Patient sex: F
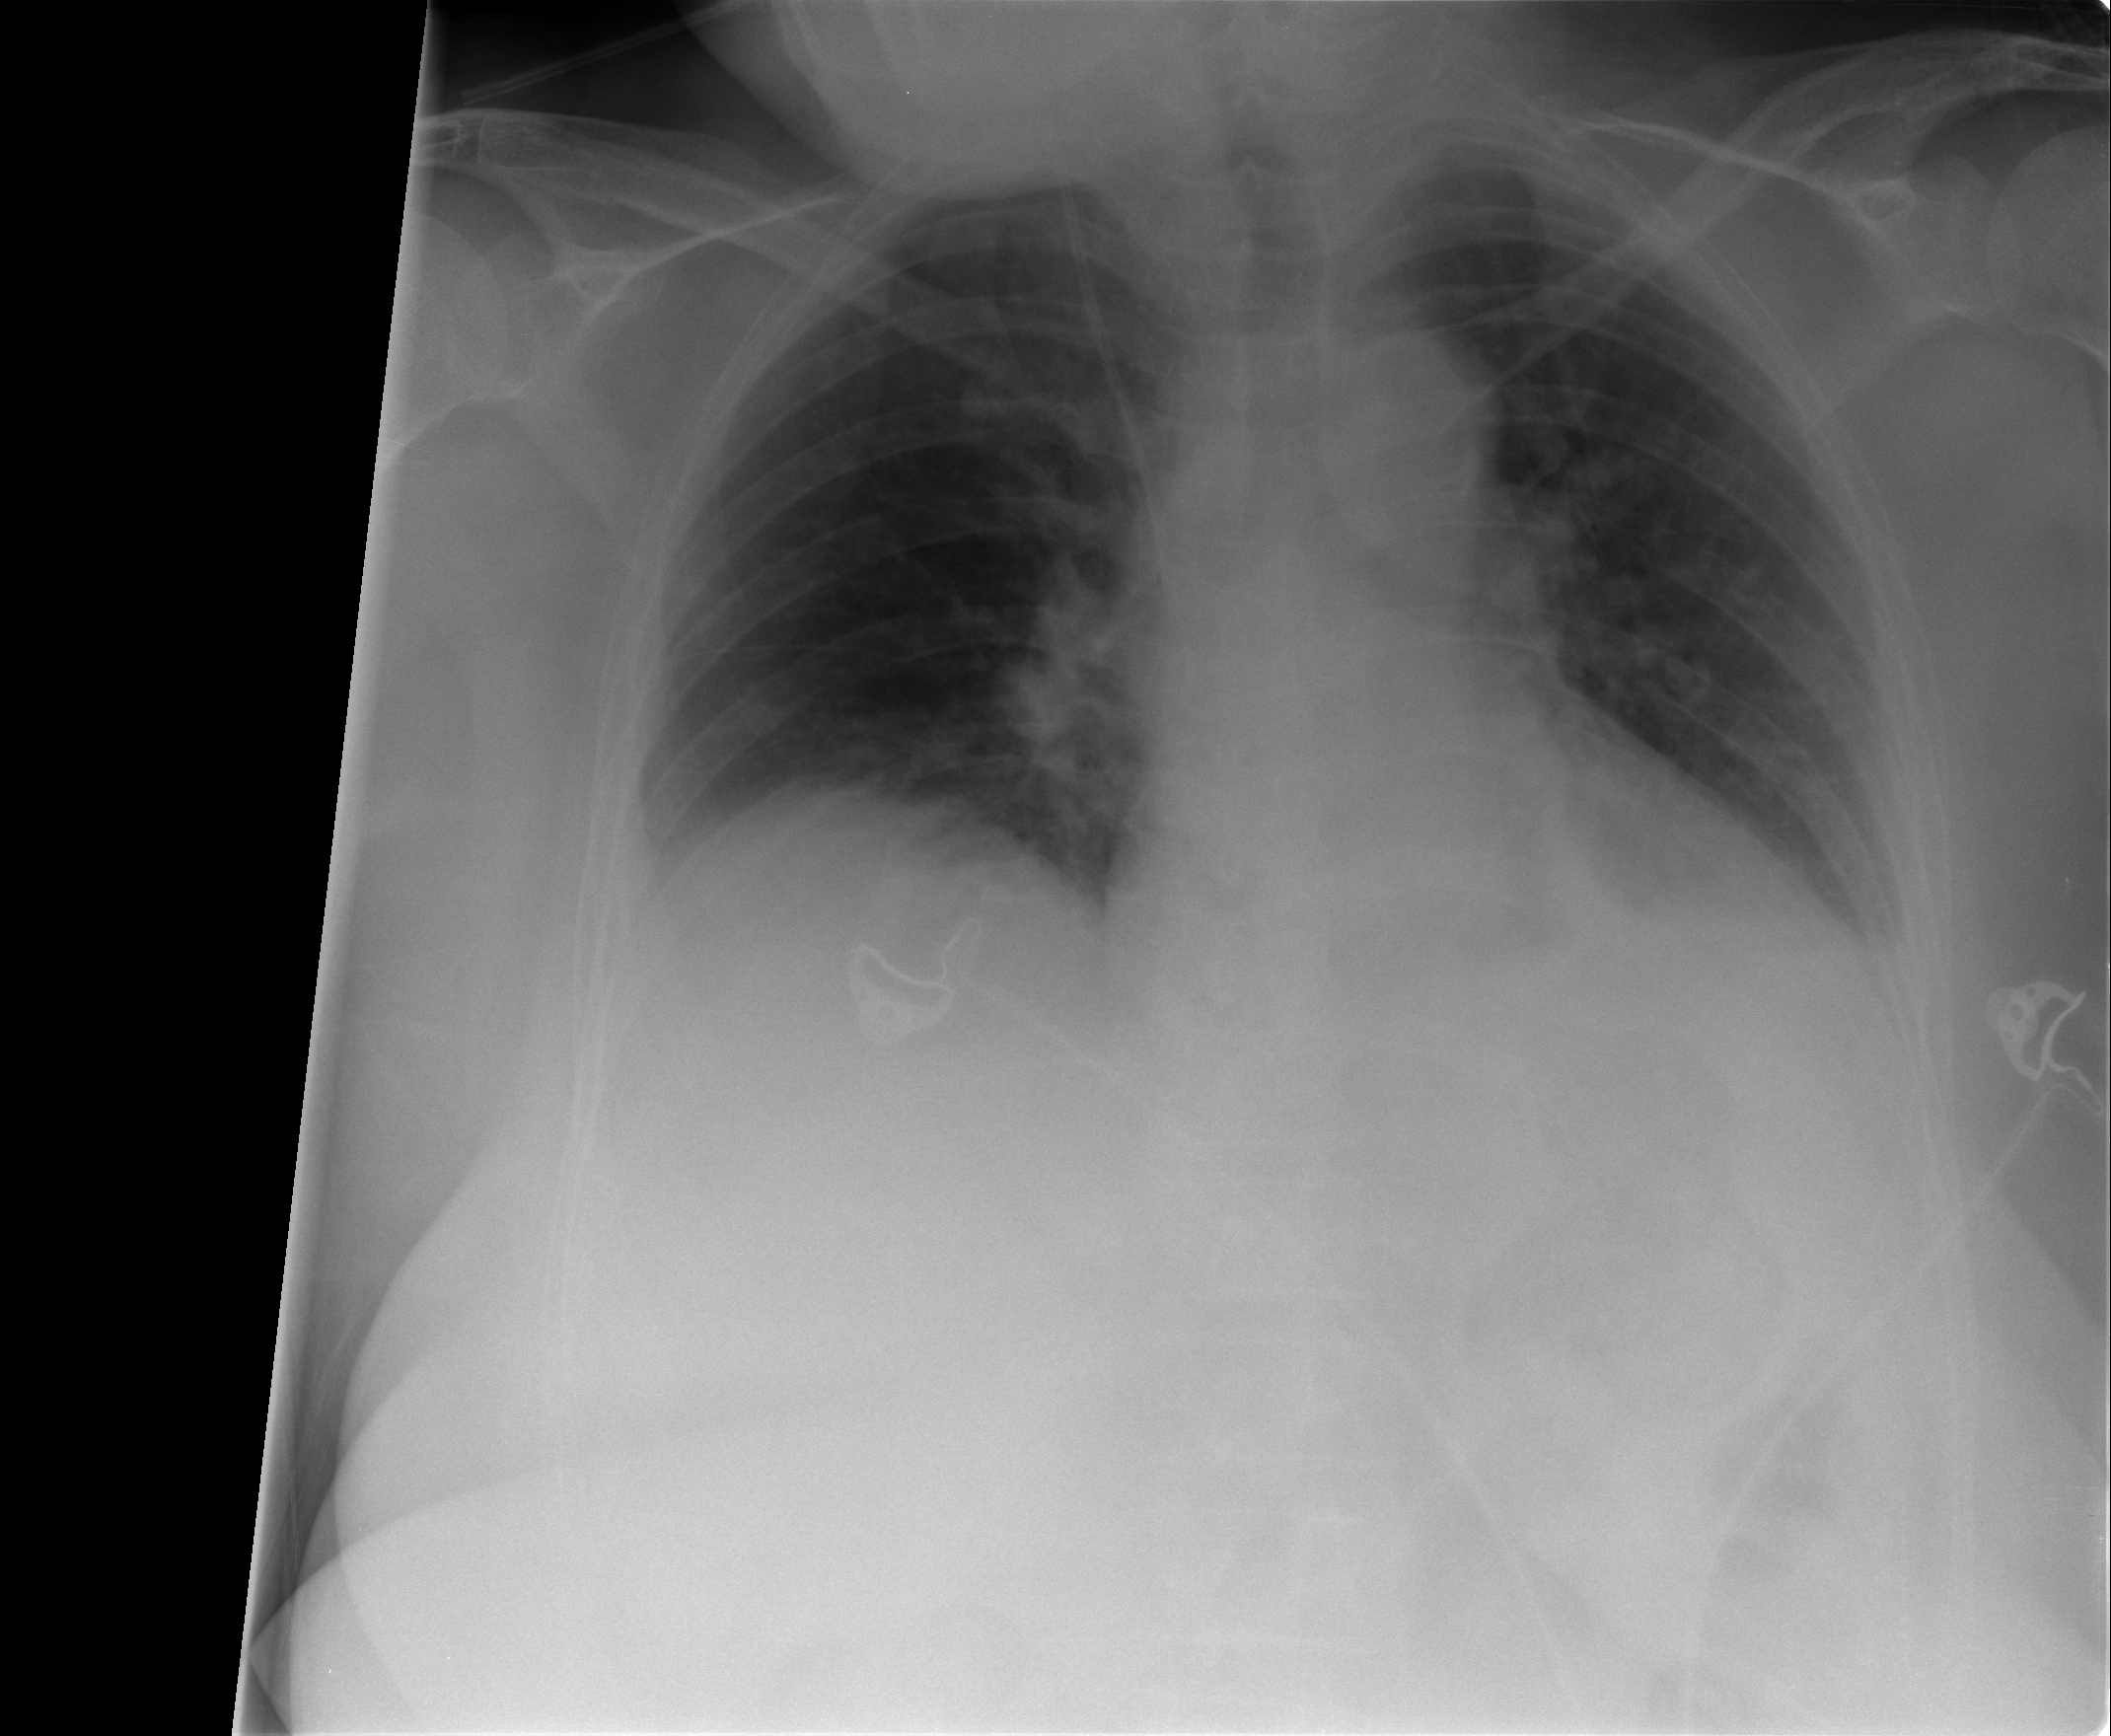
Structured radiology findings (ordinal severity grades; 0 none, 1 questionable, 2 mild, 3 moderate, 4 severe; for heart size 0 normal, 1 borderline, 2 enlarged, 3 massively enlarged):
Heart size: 0
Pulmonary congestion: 0
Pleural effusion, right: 1
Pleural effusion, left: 0
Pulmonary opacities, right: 0
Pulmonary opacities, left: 0
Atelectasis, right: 1
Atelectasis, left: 1